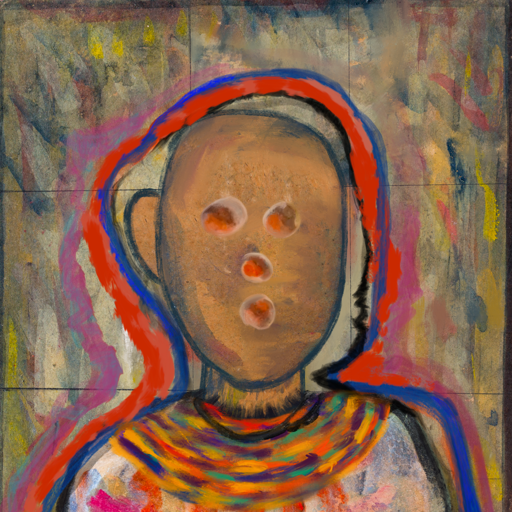
Background: GypsyMother, Head And Neck Front: In_The_Sun, Face Front: Rupkatha, Bust: Childish, Hair Front: Experience, Head Accessory: Blank, Second Necklace: An_Impression_2, Necklace: Orphan, Baby: Blank